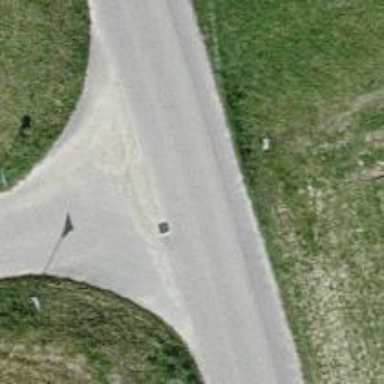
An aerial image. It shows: Gravel track road.